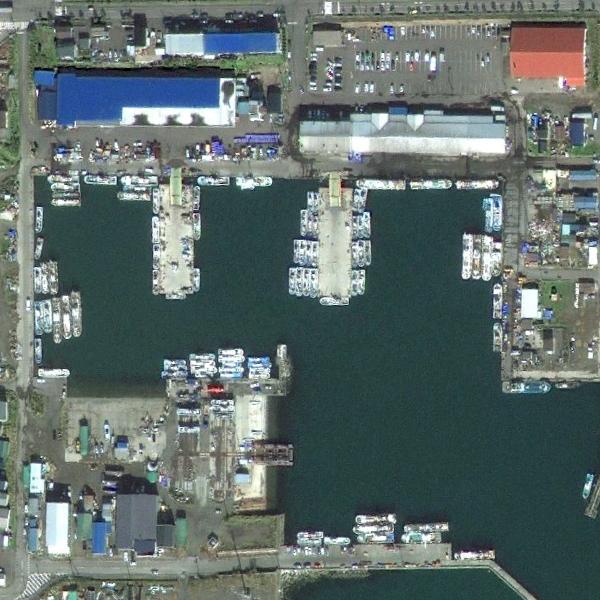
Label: Port